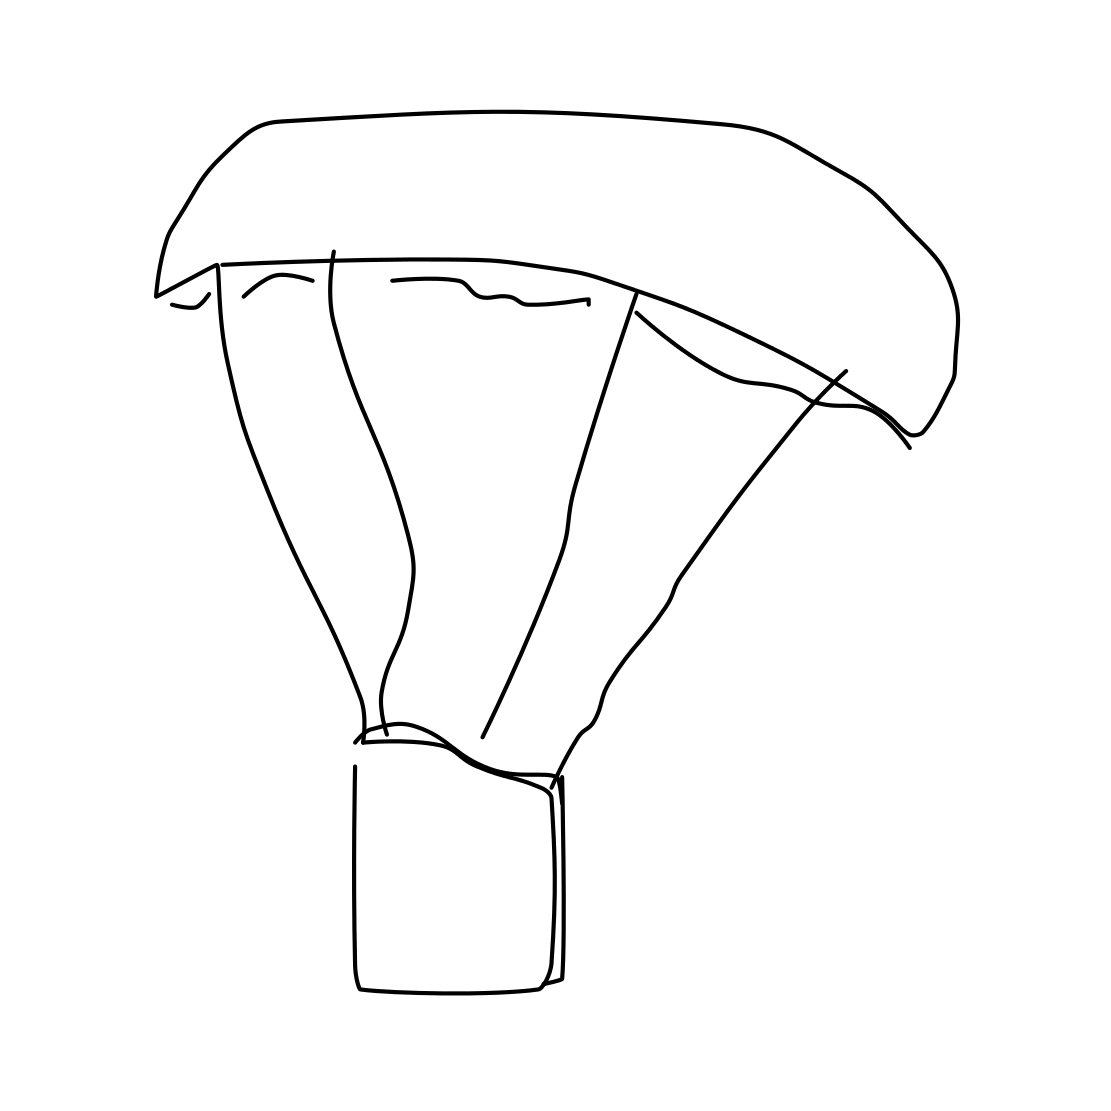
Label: parachute